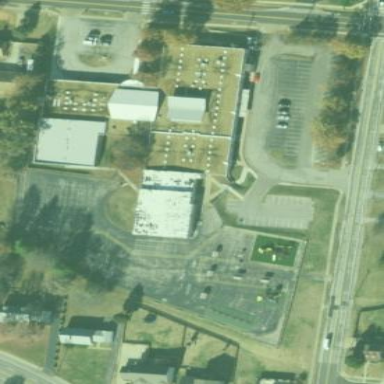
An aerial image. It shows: School.